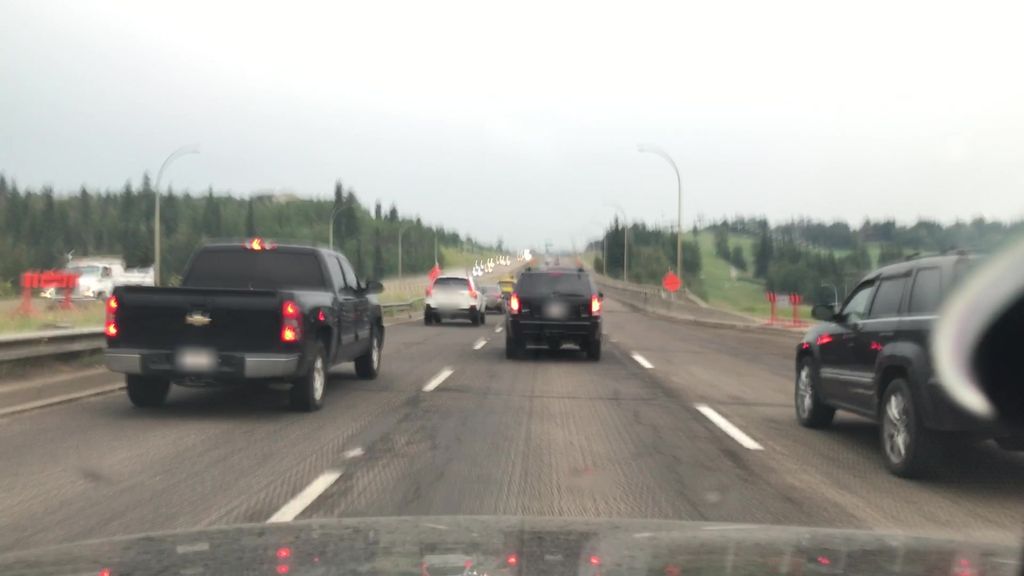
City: edmonton